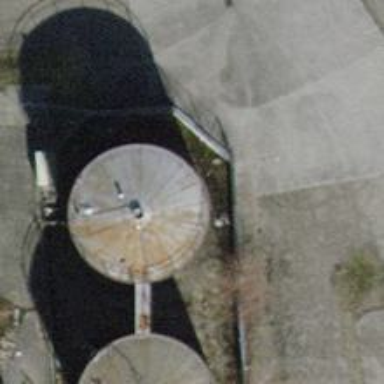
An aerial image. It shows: Industrial building.